Question: I have datapoints for every minute of a day:
'''
import numpy as np
data = np.random.random(1440,)
# I can represent minutes as integers:
mins = np.arange(1440,dtype=np.int)
# convert to datetime
import datetime
times=np.array([datetime.datetime(2014, 5, 13, int(p/60), p%60) for p in mins])
# and plot for every 20 samples:
import matplotlib.pyplot as plt
plt.plot(times[1::20], data[1::20])
'''
Gives me:

I've tried useing the 'datetime.time()' function instead of 'datetime.datetime()' however this results in error.
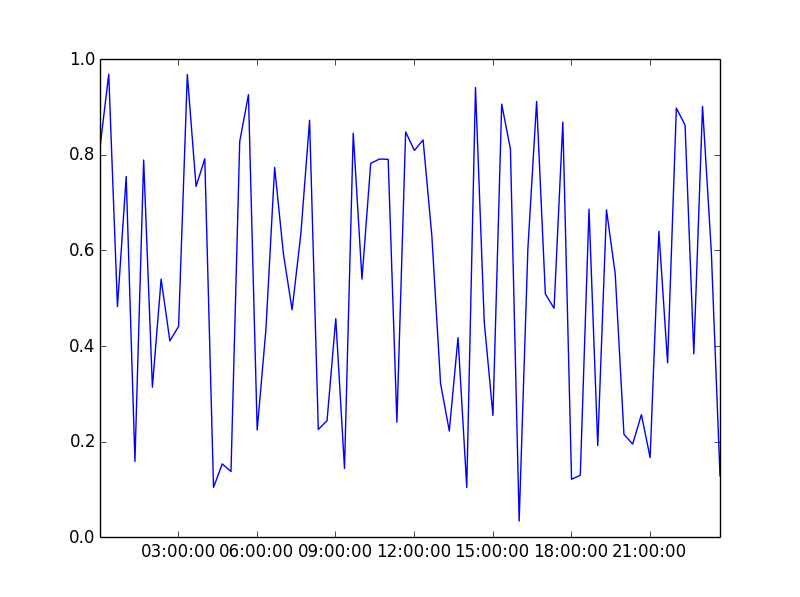
Answer: You can use a <URL> to render the dates as you wish.
Extending your code example:
'''
import numpy as np
import datetime
import matplotlib.pyplot as plt
from matplotlib import dates
data = np.random.random(1440,)
# I can represent minutes as integers:
mins = np.arange(1440,dtype=np.int)
# convert to datetime
times=np.array([datetime.datetime(2014, 5, 13, int(p/60), p%60) for p in mins])
# and plot for every 20 samples:
plt.plot(times[1::20], data[1::20])
# generate a formatter, using the fields required
fmtr = dates.DateFormatter("%H:%M")
# need a handle to the current axes to manipulate it
ax = plt.gca()
# set this formatter to the axis
ax.xaxis.set_major_formatter(fmtr)
plt.show()
'''
The format string is defined as per the <URL>.